Question: I made a custom cell from my storyboard, with an UIImageView and a UILabel. Each of them have a tag 100 for the imageView and 102 for UILabel.
I try to get them in my datasource method but as below, they are still nil and I don't know why.

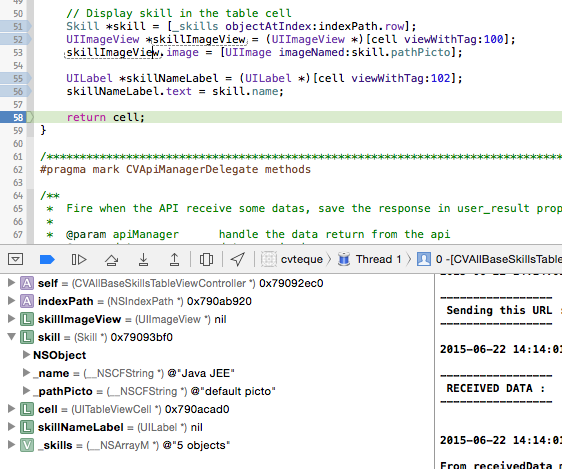
Answer: 'viewWithTag:' is a very fragile way to get a reference to views, and isn't recommended. But what I think is happening is that you need to call 'viewWithTag:' on 'cell.contentView' rather than the cell itself.
I'd recommend creating proper 'IBOutlet's to hold your imageview and label.